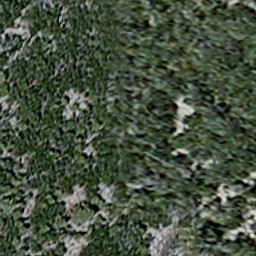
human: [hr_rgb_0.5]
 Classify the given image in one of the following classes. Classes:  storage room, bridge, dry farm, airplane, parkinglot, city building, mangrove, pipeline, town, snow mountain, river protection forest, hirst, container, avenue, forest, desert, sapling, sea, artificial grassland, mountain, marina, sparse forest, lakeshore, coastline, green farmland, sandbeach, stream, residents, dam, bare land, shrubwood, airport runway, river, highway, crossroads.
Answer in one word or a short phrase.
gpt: sparse forest